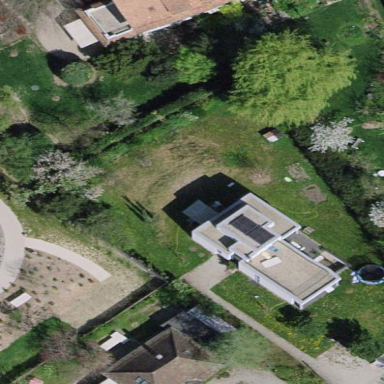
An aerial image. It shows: Garden surrounded by fence.